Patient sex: F
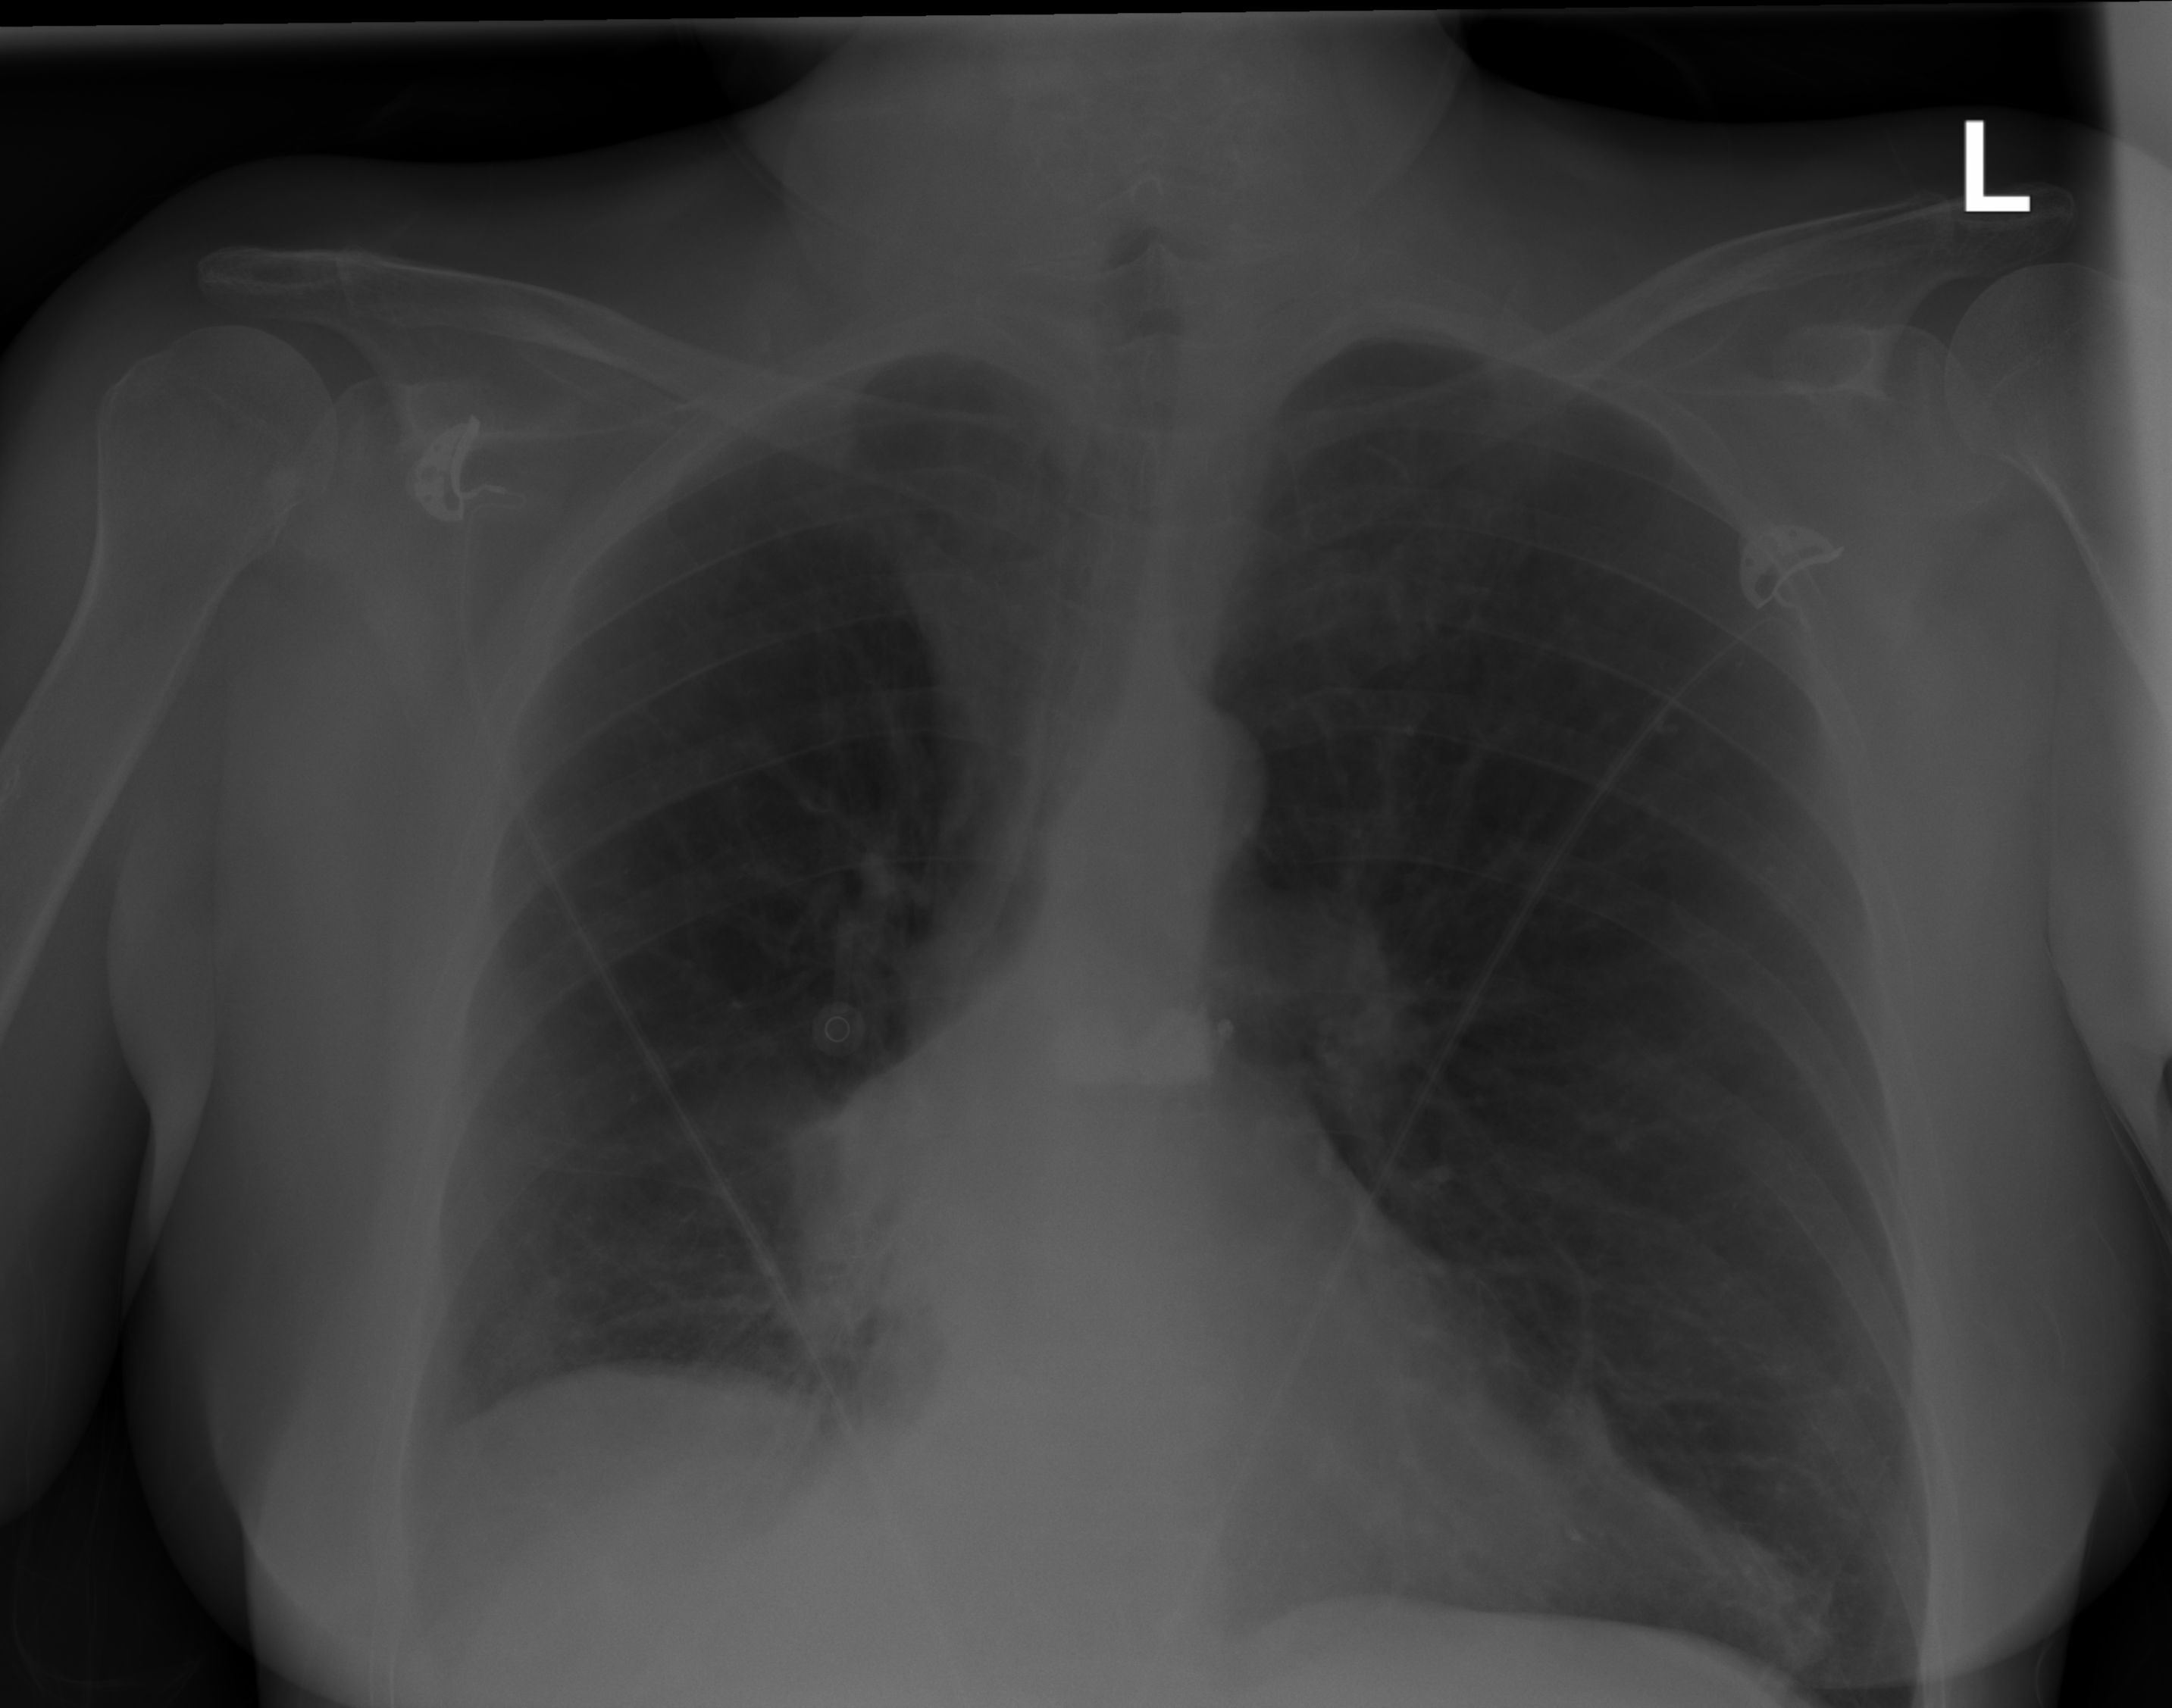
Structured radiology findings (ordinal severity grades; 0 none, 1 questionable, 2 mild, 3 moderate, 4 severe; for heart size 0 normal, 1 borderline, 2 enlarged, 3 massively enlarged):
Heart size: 0
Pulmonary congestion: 0
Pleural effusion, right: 0
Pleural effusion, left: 0
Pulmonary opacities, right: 0
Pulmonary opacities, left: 0
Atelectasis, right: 2
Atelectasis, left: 2